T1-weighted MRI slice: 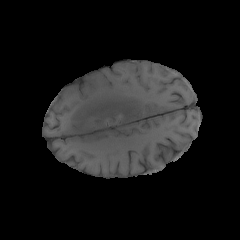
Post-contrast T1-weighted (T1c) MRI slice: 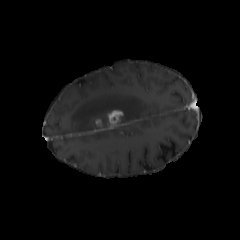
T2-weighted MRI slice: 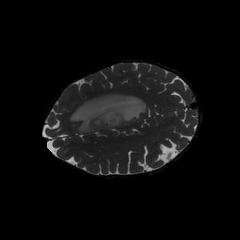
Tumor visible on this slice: yes